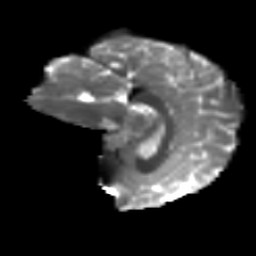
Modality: T2w
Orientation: sagittal
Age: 18
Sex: female
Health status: ill
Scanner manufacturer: ge
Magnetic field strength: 3 T
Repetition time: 6.752 s
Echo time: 0.079 s